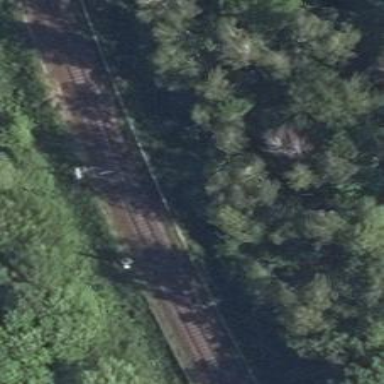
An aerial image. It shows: Railway signal.